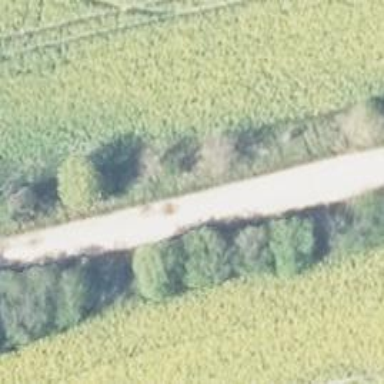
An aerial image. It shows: Row of deciduous broadleaved trees.